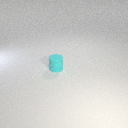
small cyan rubber cylinder